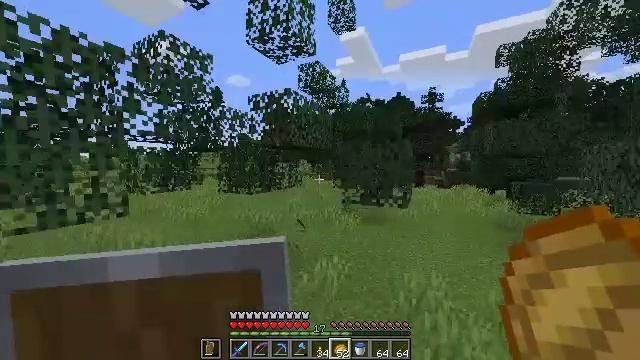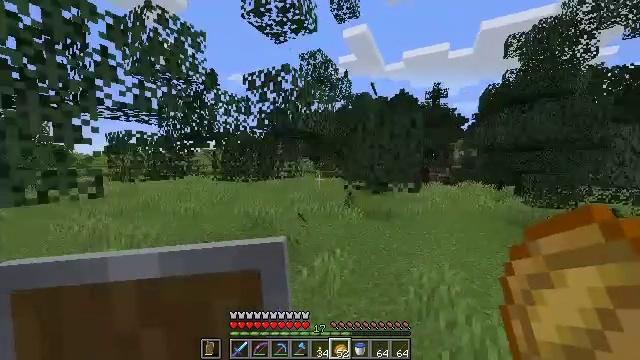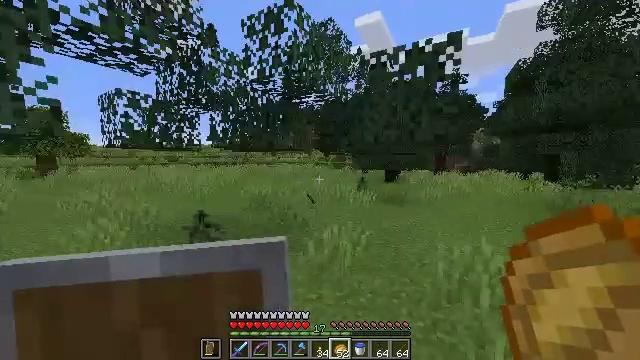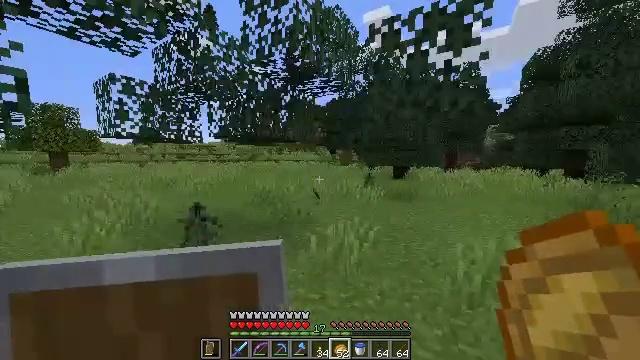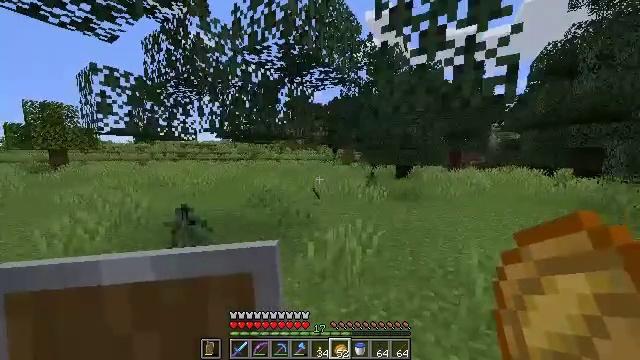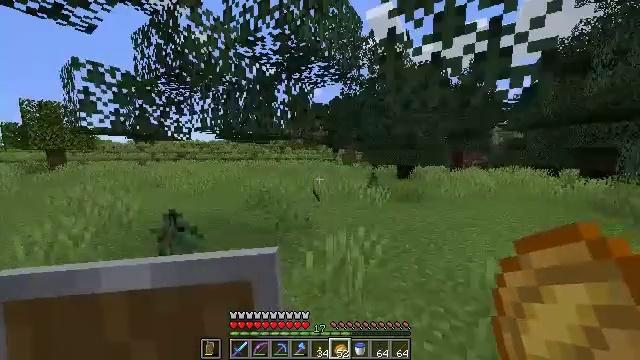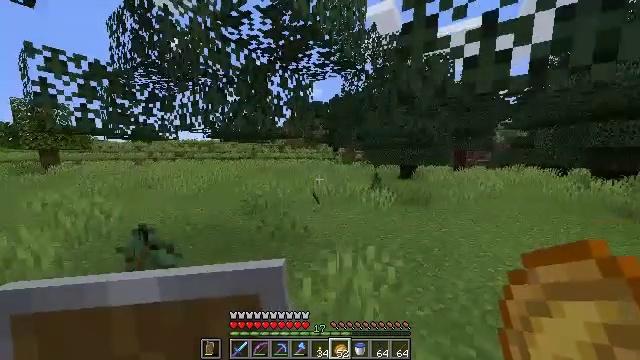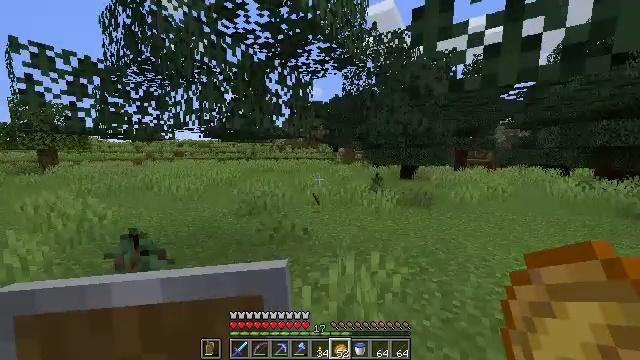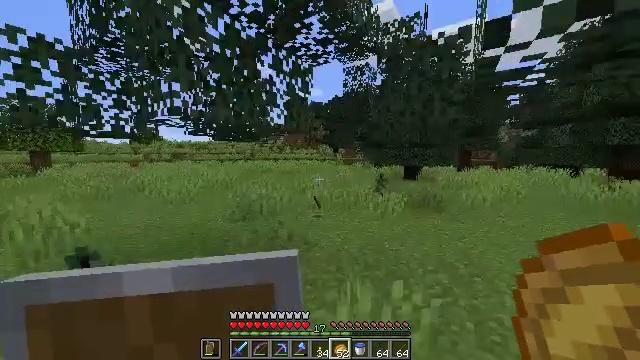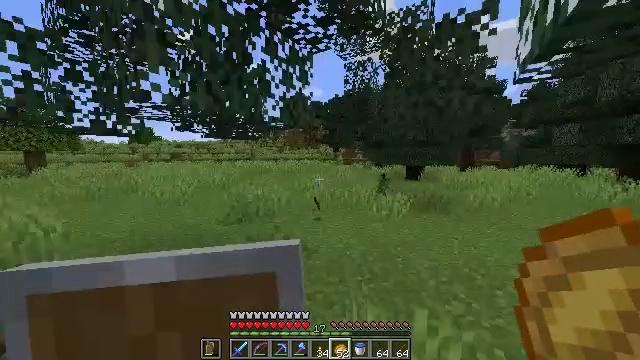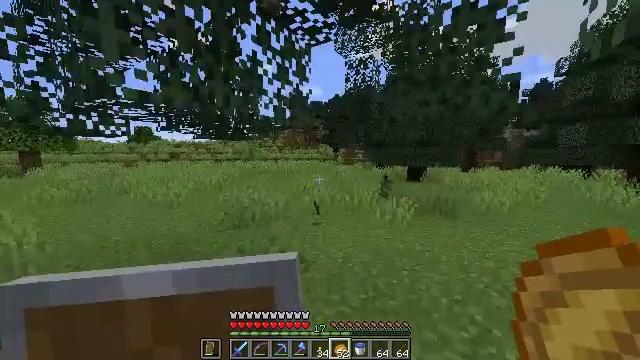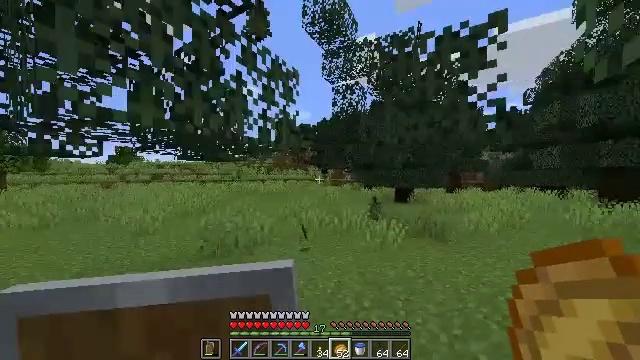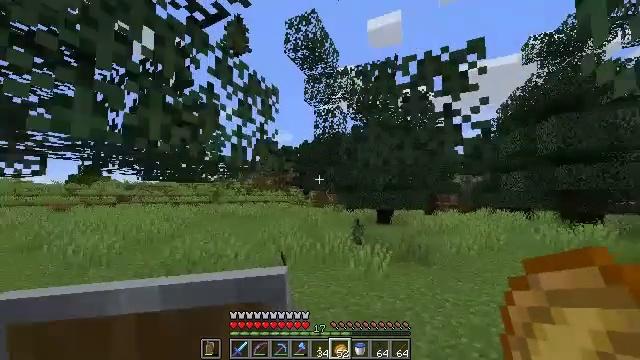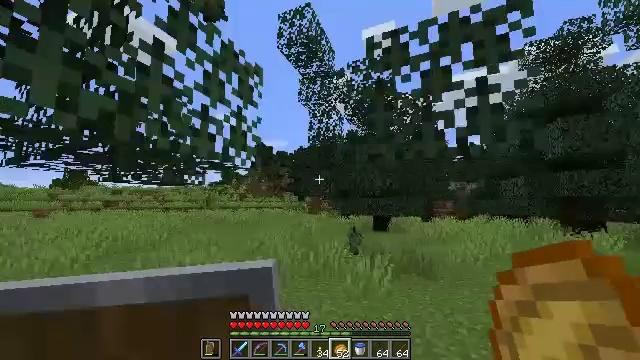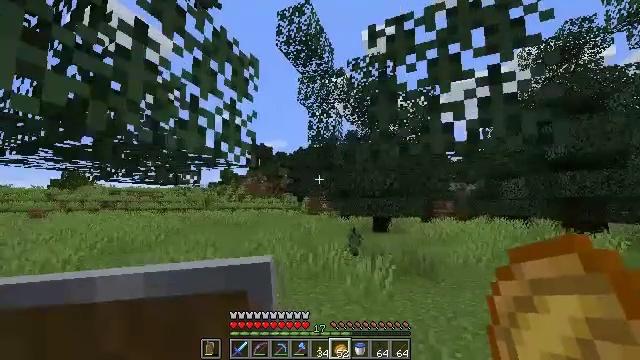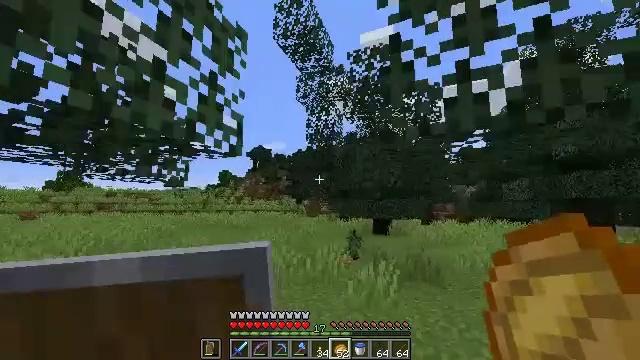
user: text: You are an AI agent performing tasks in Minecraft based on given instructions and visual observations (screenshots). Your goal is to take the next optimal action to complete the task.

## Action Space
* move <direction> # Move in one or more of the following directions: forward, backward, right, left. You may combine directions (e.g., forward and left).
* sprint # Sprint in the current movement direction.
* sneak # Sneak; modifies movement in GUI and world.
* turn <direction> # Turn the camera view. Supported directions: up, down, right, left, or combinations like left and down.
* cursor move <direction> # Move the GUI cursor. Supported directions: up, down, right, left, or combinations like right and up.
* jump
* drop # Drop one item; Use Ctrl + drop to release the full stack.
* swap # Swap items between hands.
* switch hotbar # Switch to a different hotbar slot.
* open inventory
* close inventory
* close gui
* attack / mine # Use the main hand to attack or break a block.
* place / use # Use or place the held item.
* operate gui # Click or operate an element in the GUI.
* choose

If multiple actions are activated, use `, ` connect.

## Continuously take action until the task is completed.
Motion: motion action
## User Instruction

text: Break the spruce leaves to clear the area.
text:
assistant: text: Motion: move forward
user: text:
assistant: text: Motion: move forward, turn left and down
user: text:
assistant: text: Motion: move forward, turn left
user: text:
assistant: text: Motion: move forward
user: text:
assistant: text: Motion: move forward
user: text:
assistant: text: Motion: move forward
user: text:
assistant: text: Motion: move forward
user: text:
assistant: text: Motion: move forward
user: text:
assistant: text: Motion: move forward
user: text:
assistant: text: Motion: move forward
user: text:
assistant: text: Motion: move forward, turn right and up
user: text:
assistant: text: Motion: move forward, turn right and up
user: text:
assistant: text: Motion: move forward, turn right and up
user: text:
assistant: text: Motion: move forward
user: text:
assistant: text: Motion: move forward
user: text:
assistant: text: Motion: move forward
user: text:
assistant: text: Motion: move forward
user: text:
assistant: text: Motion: move forward and move left, turn right and up
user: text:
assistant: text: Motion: move forward and move left, turn right and up
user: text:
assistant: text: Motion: move forward and move left, turn right and up
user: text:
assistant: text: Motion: move forward and move left, turn right and up
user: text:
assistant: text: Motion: move forward and move left, turn right and up
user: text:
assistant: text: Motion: move forward and move left
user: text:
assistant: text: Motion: move forward and move left, turn up
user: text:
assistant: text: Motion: move forward and move left, turn right and up
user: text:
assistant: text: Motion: move forward and move left
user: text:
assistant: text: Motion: move forward and move left, turn right
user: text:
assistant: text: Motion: move forward and move left, turn right and up
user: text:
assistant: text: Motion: move forward and move left, turn right and up
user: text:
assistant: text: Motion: move forward and move left, turn right and up